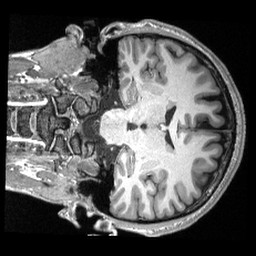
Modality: T1w
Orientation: coronal
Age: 22
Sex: male
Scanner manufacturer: siemens
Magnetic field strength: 3 T
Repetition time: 2.3 s
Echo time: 0.00308 s